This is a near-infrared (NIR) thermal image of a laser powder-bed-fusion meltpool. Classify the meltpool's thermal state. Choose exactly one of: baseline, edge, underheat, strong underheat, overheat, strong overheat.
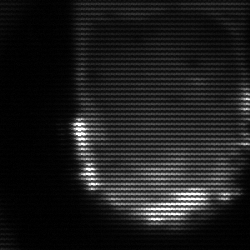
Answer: baseline